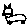
Label: cat